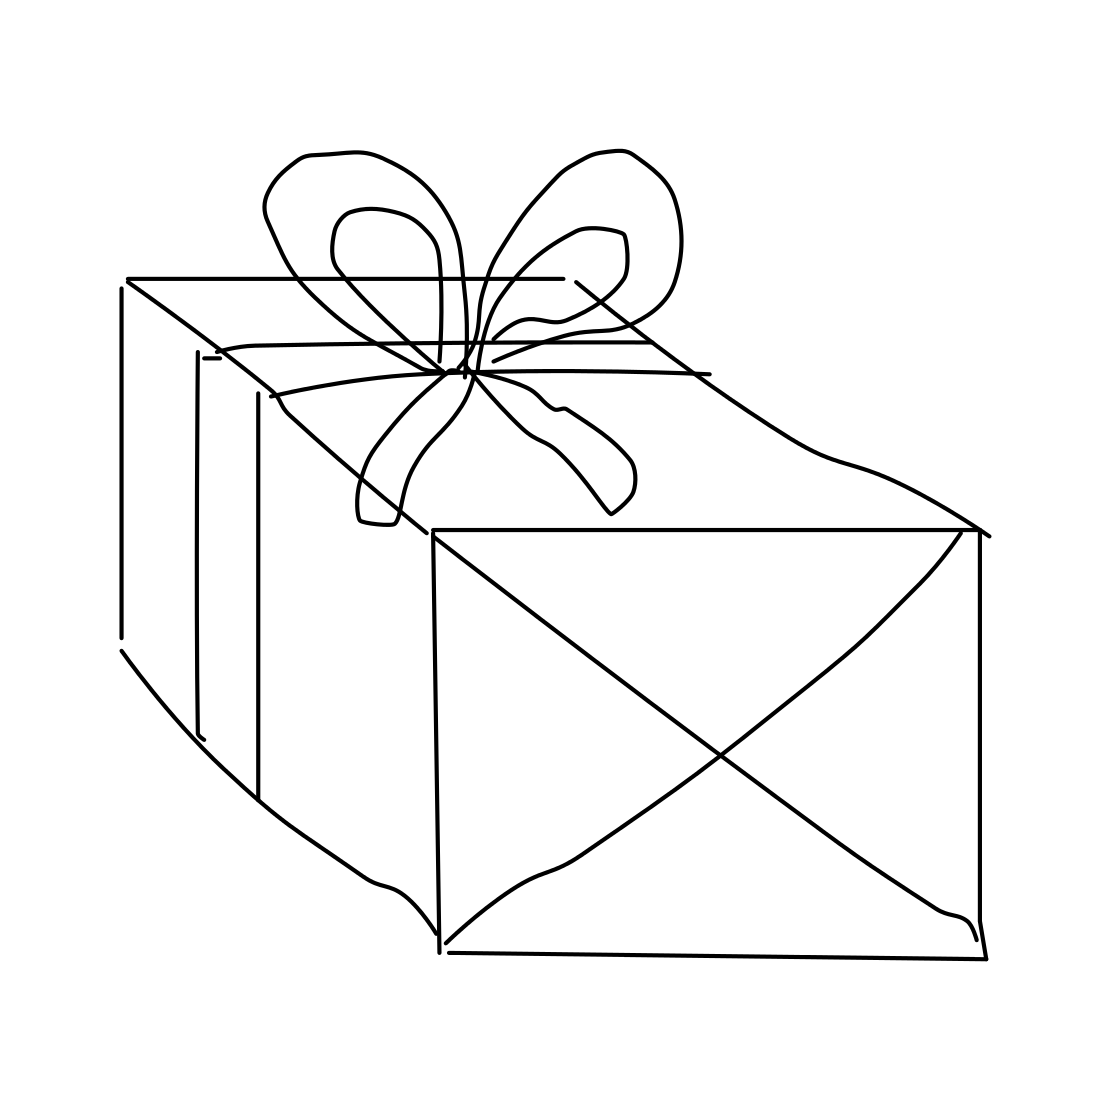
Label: present